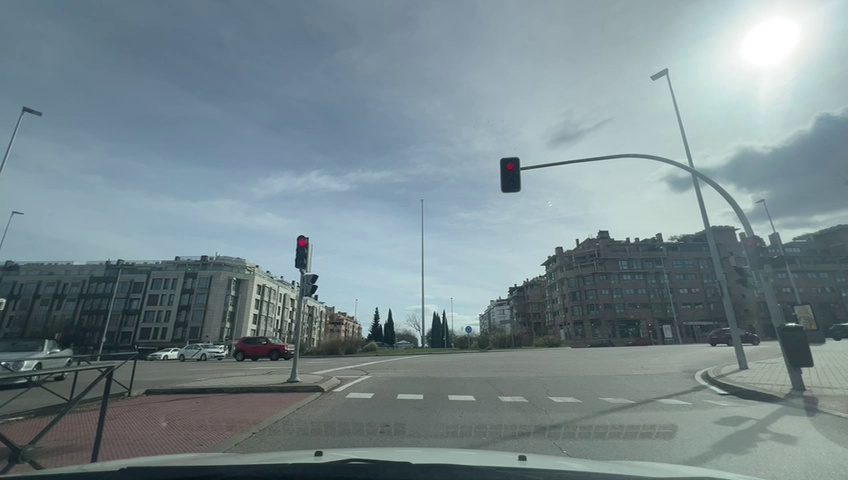
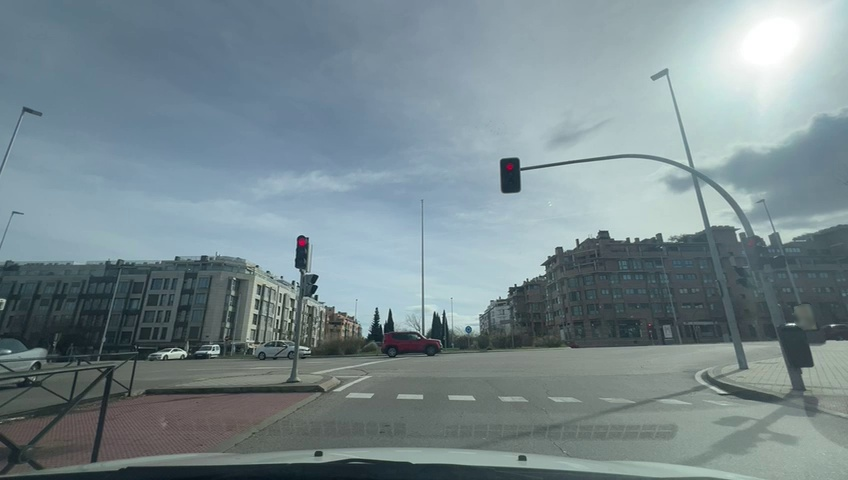
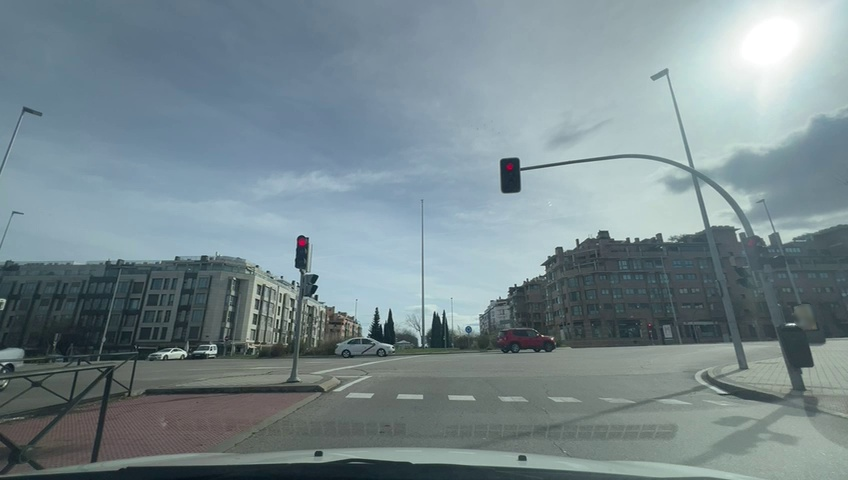
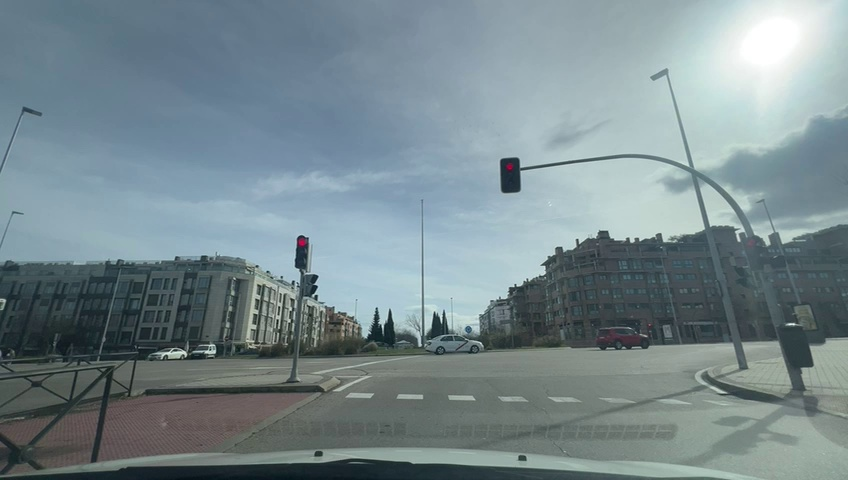
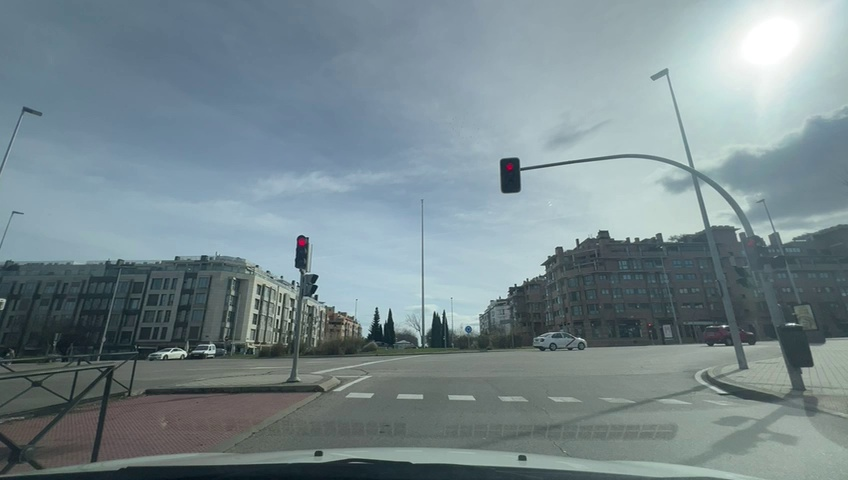
Situation: Traffic light
Question: Do you observe any red traffic light regulating the ego lane?
Answer: Yes
Reasoning: A red traffic light is visible directly ahead, aligned with the ego lane and direction of travel.

Situation: Traffic light
Question: What is the color of the traffic light regulating the ego lane?
Answer: Red
Reasoning: The traffic light facing the ego lane displays red.

Situation: Traffic light
Question: Is the ego vehicle positioned in a dedicated right-turn lane before the traffic light?
Answer: No
Reasoning: The ego vehicle is located at a red traffic light just before entering a roundabout.

Situation: Traffic light
Question: Is the ego vehicle positioned in a dedicated left-turn lane before the traffic light?
Answer: No
Reasoning: The ego vehicle is located at a red traffic light just before entering a roundabout.

Situation: Traffic light
Question: Are multiple traffic lights regulating the ego direction of travel displaying different colors simultaneously?
Answer: No
Reasoning: Two traffic lights facing the ego direction, one in the right of the lane and the other one in the left of the lane. Both show red.